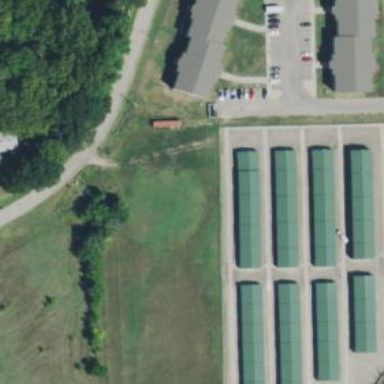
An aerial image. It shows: Area used for garages with storage rental services available.